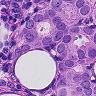
Metastatic tissue present: yes